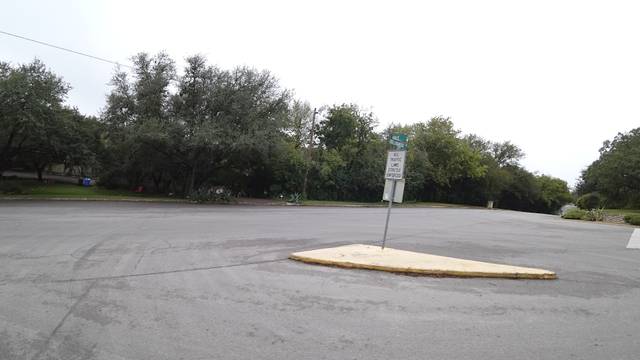
Region: United States
Coordinates: 30.27, -97.781